如图 1，点 $D$、$E$ 分别为 $\triangle ABC$ 的边 $AB$、$AC$ 上的两点，$DE \parallel BC$，将 $\triangle ADE$ 绕点 $A$ 逆时针旋转某个角度得 $\triangle AD'E'$，分别连接 $BD'$、$CE'$（如图 2）。
\vspace{0.5em}
\noindent 求证：$AD' \cdot CE' = AE' \cdot BD'$。

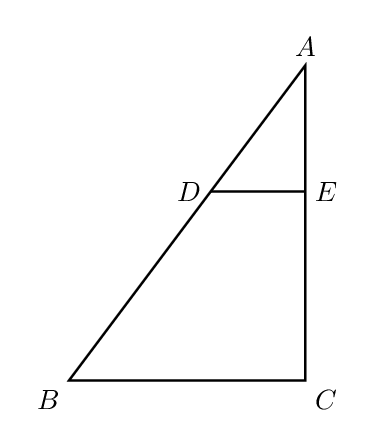
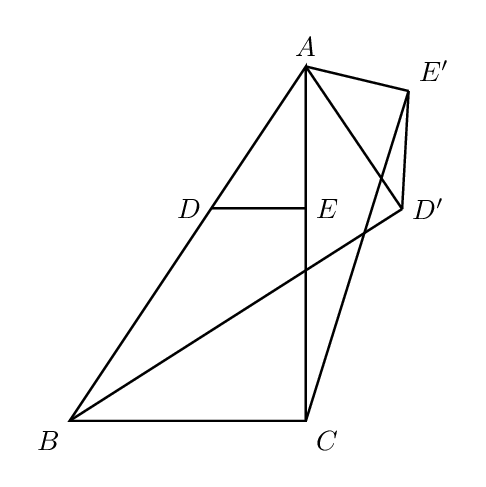
【解答】
\noindent \textbf{【答案】}见解析
\vspace{0.5em}
\noindent \textbf{【分析】}本题主要考查了平行线分线段成比例，旋转的性质，相似三角形的判定和性质．由平行线分线段成比例得$\dfrac{AD}{AE}=\dfrac{AB}{AC}$，利用旋转的性质求得$\angle BAD'=\angle CAE'$，推出$\triangle ABD'\backsim\triangle ACE'$，据此计算即可得到结论．
\vspace{0.5em}
\noindent \textbf{【详解】}证明：$\because DE\parallel BC$，
\[
\begin{aligned}
&\therefore \frac{AD}{AB}=\frac{AE}{AC}, \\
&\therefore \frac{AD}{AE}=\frac{AB}{AC}, \\
&\text{又}\triangle ADE\text{绕点}A\text{逆时针旋转某个角度得}\triangle AD'E', \\
&\therefore AD'=AD,\ AE'=AE,\ \angle D'AE'=\angle DAE, \\
&\therefore \frac{AD'}{AE'}=\frac{AB}{AC},\ \angle BAC+\angle CAD'=\angle D'AE'+\angle CAD', \\
&\therefore \angle BAD'=\angle CAE', \\
&\therefore \triangle ABD'\backsim\triangle ACE', \\
&\therefore \frac{AD'}{AE'}=\frac{BD'}{CE'}, \\
&\therefore AD'\cdot CE'=AE'\cdot BD'.
\end{aligned}
\]